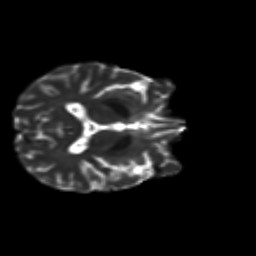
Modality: T2w
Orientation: axial
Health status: ill
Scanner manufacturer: siemens
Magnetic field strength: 3 T
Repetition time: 13.7 s
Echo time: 0.098 s